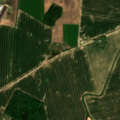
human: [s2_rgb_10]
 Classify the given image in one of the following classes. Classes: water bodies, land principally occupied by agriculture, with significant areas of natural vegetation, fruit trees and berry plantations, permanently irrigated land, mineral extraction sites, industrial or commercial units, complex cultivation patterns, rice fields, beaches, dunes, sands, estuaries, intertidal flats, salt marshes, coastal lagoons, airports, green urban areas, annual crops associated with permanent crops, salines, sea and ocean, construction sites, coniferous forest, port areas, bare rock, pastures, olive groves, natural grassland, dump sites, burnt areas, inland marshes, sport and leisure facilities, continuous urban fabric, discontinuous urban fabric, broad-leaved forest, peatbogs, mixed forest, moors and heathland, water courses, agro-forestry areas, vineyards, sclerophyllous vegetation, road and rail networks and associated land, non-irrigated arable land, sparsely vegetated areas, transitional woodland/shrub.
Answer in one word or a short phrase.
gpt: non-irrigated arable land, complex cultivation patterns